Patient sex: F
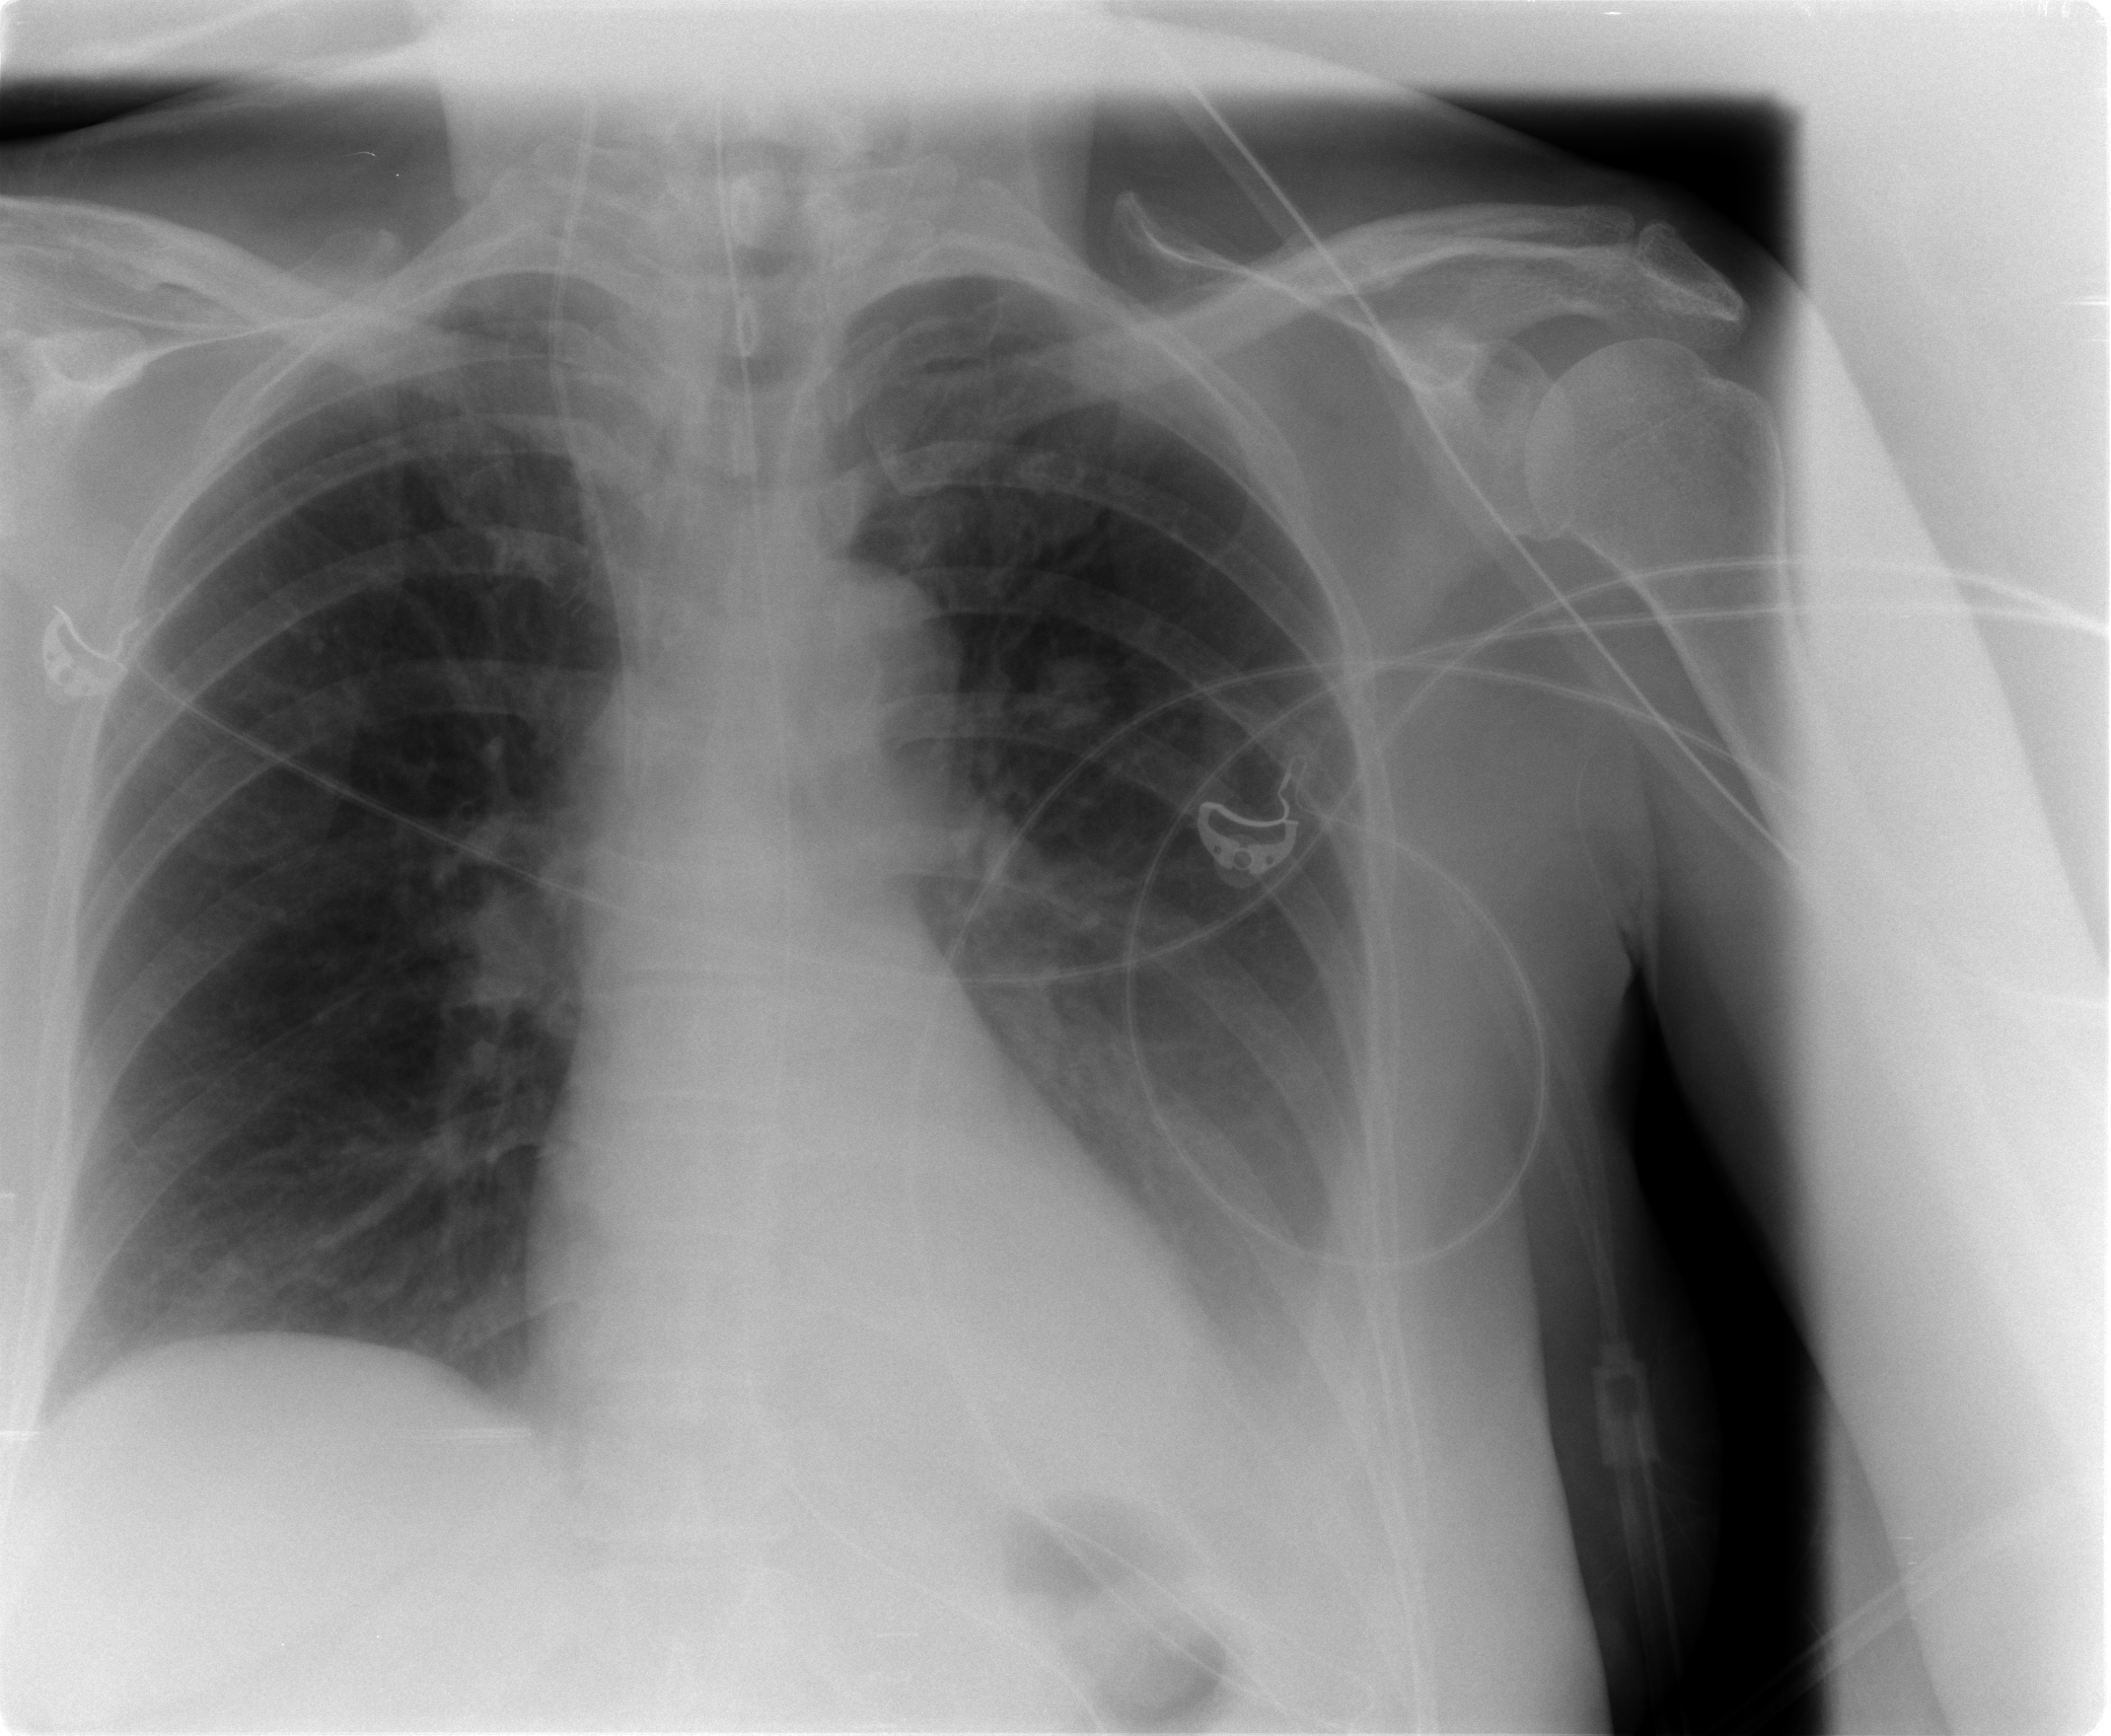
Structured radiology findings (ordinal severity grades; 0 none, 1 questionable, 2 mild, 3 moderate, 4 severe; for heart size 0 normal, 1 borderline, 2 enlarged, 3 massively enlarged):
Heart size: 0
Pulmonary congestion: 0
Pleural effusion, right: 0
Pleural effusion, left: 1
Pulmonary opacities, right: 0
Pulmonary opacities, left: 0
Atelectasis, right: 0
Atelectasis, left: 0